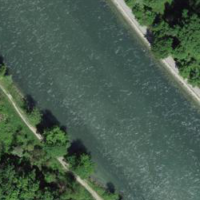
EUNIS habitat code: 15
Species observed at this site:
Ajuga reptans